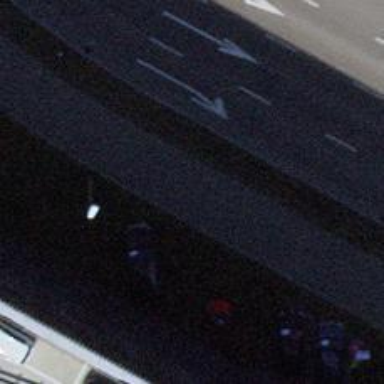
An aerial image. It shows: Asphalt sidewalk path.